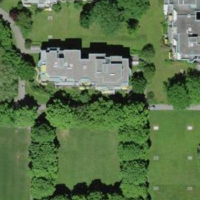
EUNIS habitat code: 55
Species observed at this site:
Cornus sanguinea
Symphoricarpos albus